Question: I created a view from ImageView. this imageview is a ball on screen(Depending on the acceleration sensor). now how can i do getting current positon it on the screen ?because I don't want the ball be out of the screen. like :

All my code :
'''
public class MainActivity extends Activity implements SensorEventListener {
private SensorManager sensorManager;
private Sensor accelerometer;
AnimatedView animatedView = null;
ShapeDrawable mDrawable = new ShapeDrawable();
public static int x;
public static int y;
@Override
protected void onCreate(Bundle savedInstanceState) {
super.onCreate(savedInstanceState);
// setContentView(R.layout.activity_main);
sensorManager = (SensorManager) getSystemService(SENSOR_SERVICE);
accelerometer = sensorManager
.getDefaultSensor(Sensor.TYPE_ACCELEROMETER);
animatedView = new AnimatedView(this);
setContentView(animatedView);
}
@Override
protected void onResume() {
super.onResume();
sensorManager.registerListener(this, accelerometer,
SensorManager.SENSOR_DELAY_GAME);
}
@Override
protected void onPause() {
super.onPause();
sensorManager.unregisterListener(this);
}
@Override
public void onAccuracyChanged(Sensor arg0, int arg1) {
// TODO Auto-generated method stub
}
@Override
public void onSensorChanged(SensorEvent event) {
// TODO Auto-generated method stub
if (event.sensor.getType() == Sensor.TYPE_ACCELEROMETER) {
x -= ((int) event.values[0])*4;
y += ((int) event.values[1])*4;
}
}
public class AnimatedView extends ImageView {
static final int width = 100;
static final int height = 100;
public AnimatedView(Context context) {
super(context);
// TODO Auto-generated constructor stub
mDrawable = new ShapeDrawable(new OvalShape());
mDrawable.getPaint().setColor(0xffffAC23);
mDrawable.setBounds(x, y, x + width, y + height);
}
@Override
protected void onDraw(Canvas canvas) {
mDrawable.setBounds(x, y, x + width, y + height);
mDrawable.draw(canvas);
invalidate();
}
}
}
'''
other question,
Which one is better to use?TYPE_ACCELEROMETER or TYPE_GRAVITY?
I want to support more devices.
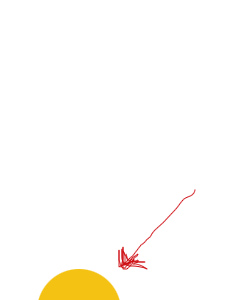
Answer: You already know the position, which is your x and y.
What you need to do is to stop these values from falling of the screen.
First, get the size of your screen:
'''
Display display = getWindowManager().getDefaultDisplay();
Point size = new Point();
display.getSize(size);
'''
now size holds the screenSize.
Then add the following to your method
'''
if (event.sensor.getType() == Sensor.TYPE_ACCELEROMETER) {
x -= ((int) event.values[0])*4;
y += ((int) event.values[1])*4;
if(x < 0)
x = 0;
else if(x > size.x)
x = size.x
if(y < 0)
y = 0;
else if (y > size.y)
y = size.y
}
'''
I would also recomend that you use a thread to handle the x and y position. You can control how often a thread will run, the sensor will trigger every time an event happens.
For a better understanding of the Android Sensors, read this: <URL>
Some sensors are hardware sensors, others are software sensors that combine hardware sensors.
In your case: Im not sure what the purpose of your app is, but I guess that you want to move the ball by tilting the screen. I would say that GRAVITY works perfectly for that.